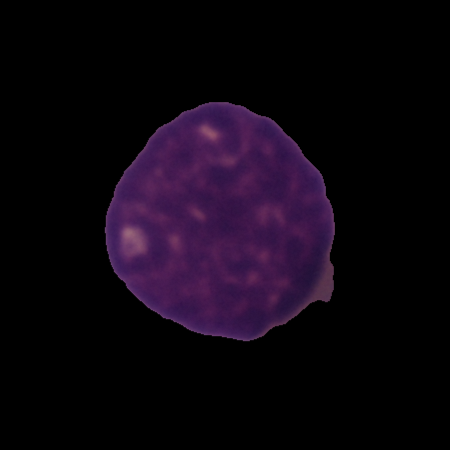
Label: cancer